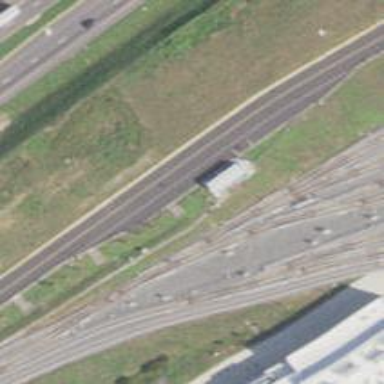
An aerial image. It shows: Electrified rail in service yard.